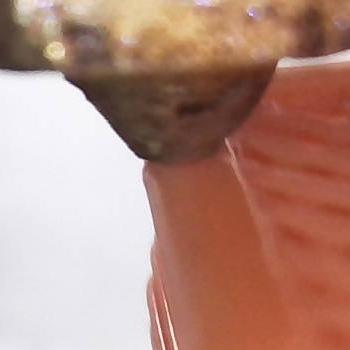
Flow rate: 184%